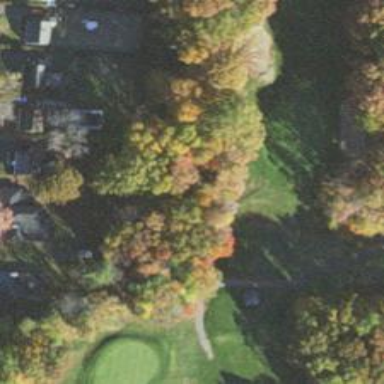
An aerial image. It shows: Golf tee.